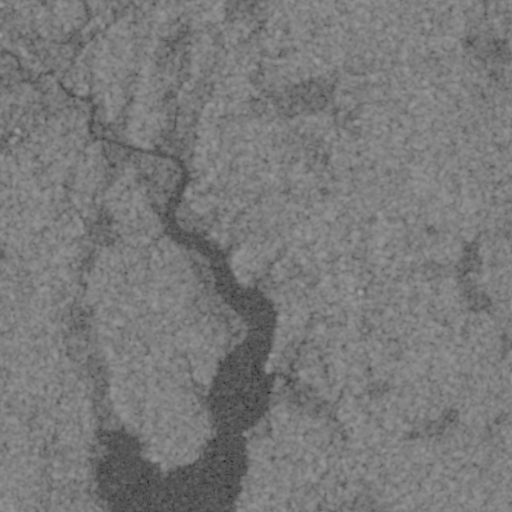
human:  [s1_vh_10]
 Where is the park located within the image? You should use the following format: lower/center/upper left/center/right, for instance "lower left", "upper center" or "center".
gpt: The park is located in the center left of the image.
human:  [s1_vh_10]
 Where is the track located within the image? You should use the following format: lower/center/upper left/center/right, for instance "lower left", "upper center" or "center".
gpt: There is no track in the image.

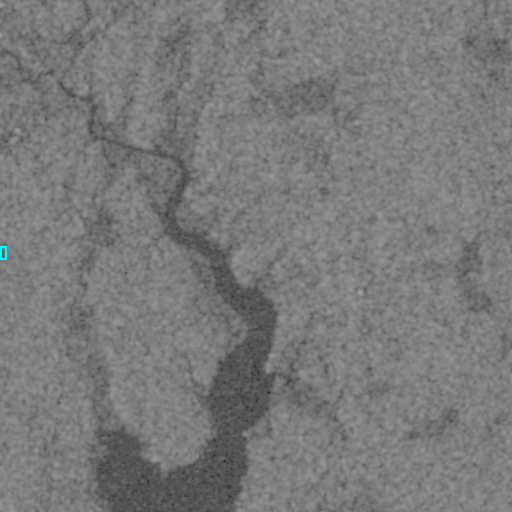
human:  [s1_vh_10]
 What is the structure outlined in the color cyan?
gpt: The structure outlined in cyan is a park.
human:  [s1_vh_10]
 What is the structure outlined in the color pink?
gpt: There is no pink outline.